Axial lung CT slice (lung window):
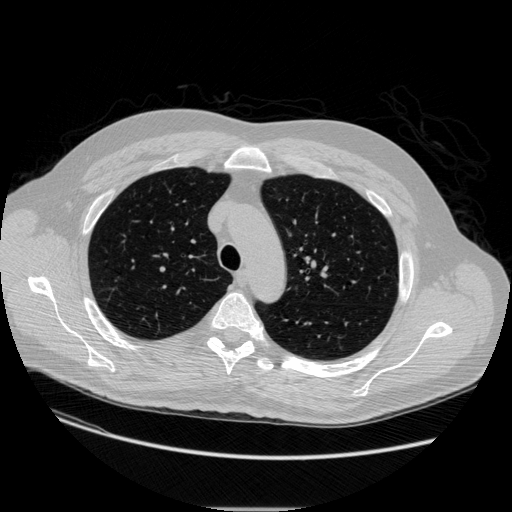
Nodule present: no